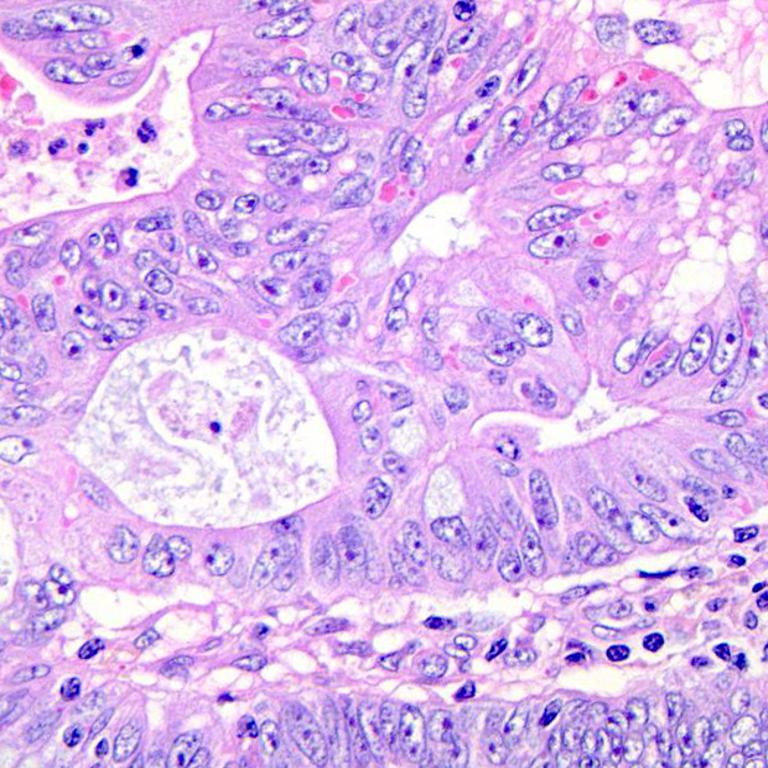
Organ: colon
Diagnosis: adenocarcinomas